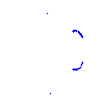
Particle: proton